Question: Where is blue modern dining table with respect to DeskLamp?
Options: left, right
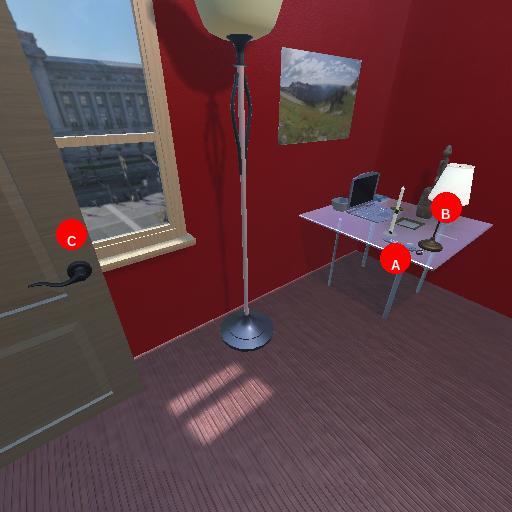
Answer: left